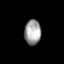
Tissue: skin
Cell type: Epithelial cells
Senescence score: 0.7836
Nuclear area (px): 407
Mean DAPI intensity: 158.661